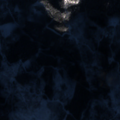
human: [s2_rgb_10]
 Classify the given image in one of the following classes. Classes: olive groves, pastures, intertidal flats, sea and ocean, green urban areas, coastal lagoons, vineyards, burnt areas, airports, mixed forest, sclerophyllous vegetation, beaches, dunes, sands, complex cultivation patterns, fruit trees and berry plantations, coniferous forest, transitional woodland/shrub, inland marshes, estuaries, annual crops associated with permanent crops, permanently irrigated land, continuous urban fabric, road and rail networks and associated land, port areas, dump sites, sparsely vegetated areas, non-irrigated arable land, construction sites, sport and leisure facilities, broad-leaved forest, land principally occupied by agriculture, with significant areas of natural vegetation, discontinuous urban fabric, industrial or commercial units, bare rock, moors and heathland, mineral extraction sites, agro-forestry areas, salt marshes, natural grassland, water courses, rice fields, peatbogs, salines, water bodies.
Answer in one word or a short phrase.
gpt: coniferous forest, mixed forest